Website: walmart
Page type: customer-info-address
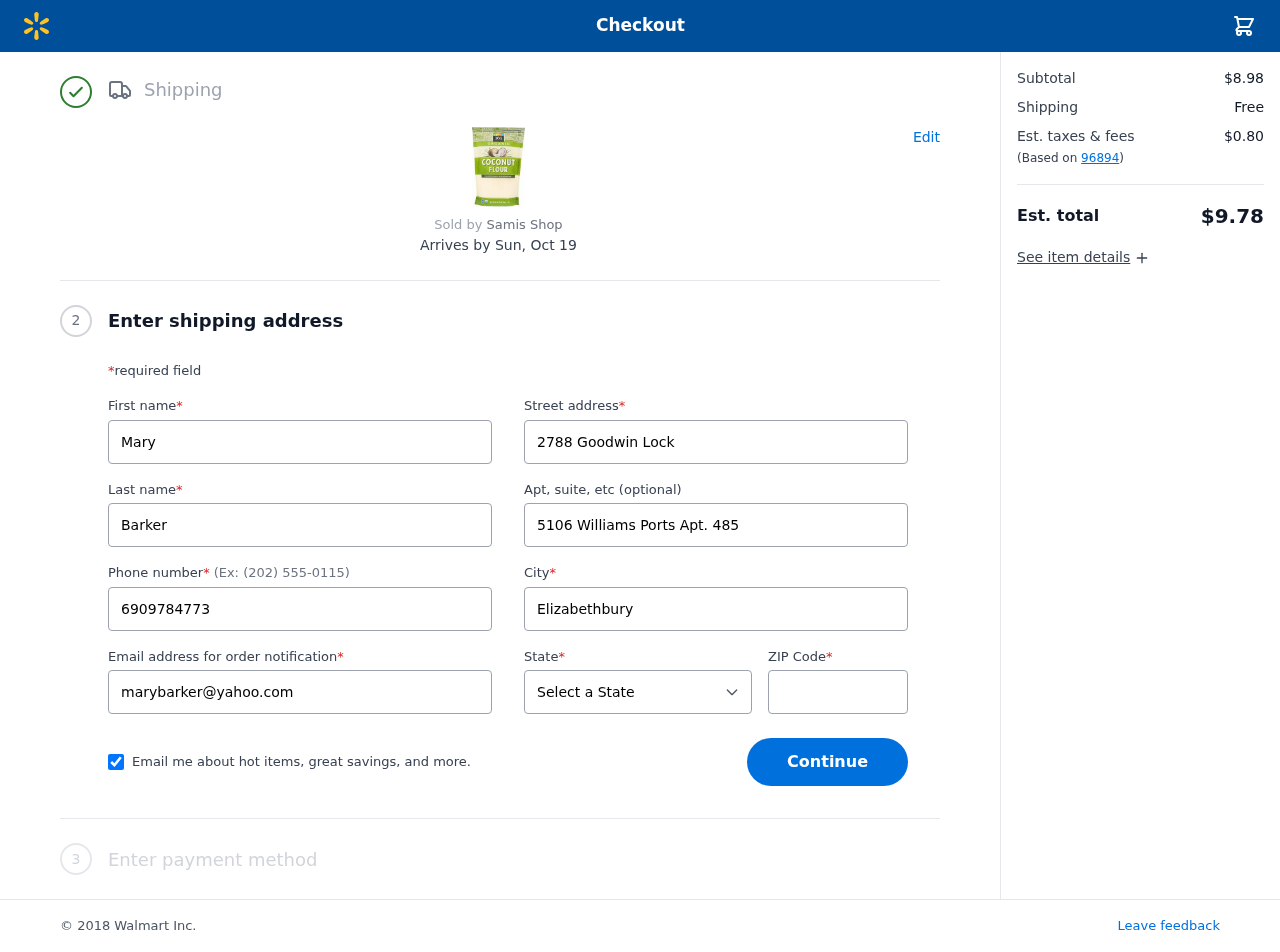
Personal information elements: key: PII_CITY
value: Elizabethbury
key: PII_EMAIL
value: marybarker@yahoo.com
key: PII_FIRSTNAME
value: Mary
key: PII_LASTNAME
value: Barker
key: PII_PHONE
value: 6909784773
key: PII_POSTCODE
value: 96894
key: PII_STATE
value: Florida
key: PII_STREET
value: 2788 Goodwin Lock
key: PII_STREET2
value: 5106 Williams Ports Apt. 485
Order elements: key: ORDER_DELIVERY_DATE
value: Sun, Oct 19
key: ORDER_SUBTOTAL
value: $8.98
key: ORDER_SHIPPING_COST
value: Free
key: ORDER_TAX
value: $0.80
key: ORDER_TOTAL
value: $9.78